Question: I am creating a website, and I want to create this effect of giving an outer glow shadow to the main column in the page ..
This page serves as an example: <URL>
Note that the main column has a shadow effect on both left and right sides, to make the column appear to be 'in front' of the background.
This picture also show's what I'm talking about:

This is the page where I want to replicate this effect: <URL>
Can someone guide me on what CSS/HTML changes need to be done ?
Sidenote: Putting this all in jsfiddle seemed impractical, which is why I've mentioned the sites instead ..
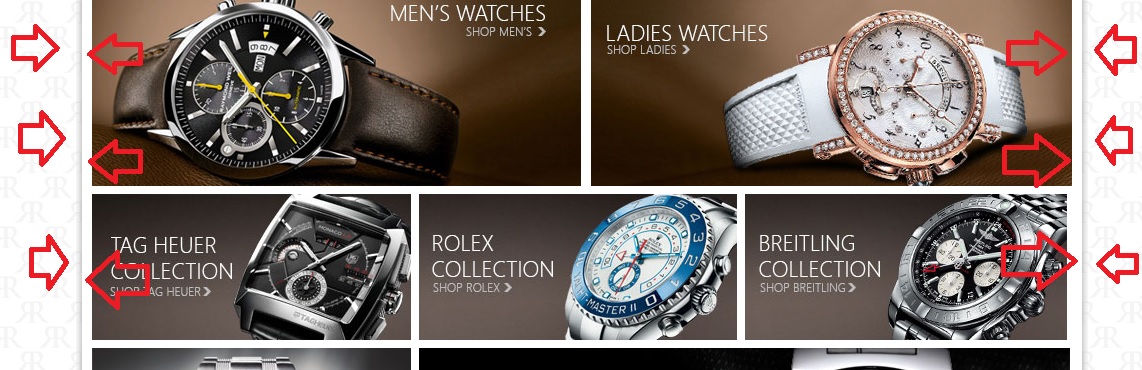
Answer: You can use <URL> property.
'''
img{
box-shadow: 0px 0px 5px gray;
}
'''
<URL>
Or in your case:
'''
#wrapper{
box-shadow: 0px 0px 5px gray;
}
'''
: remove the 'background-image' from '#wrapper'.